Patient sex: M
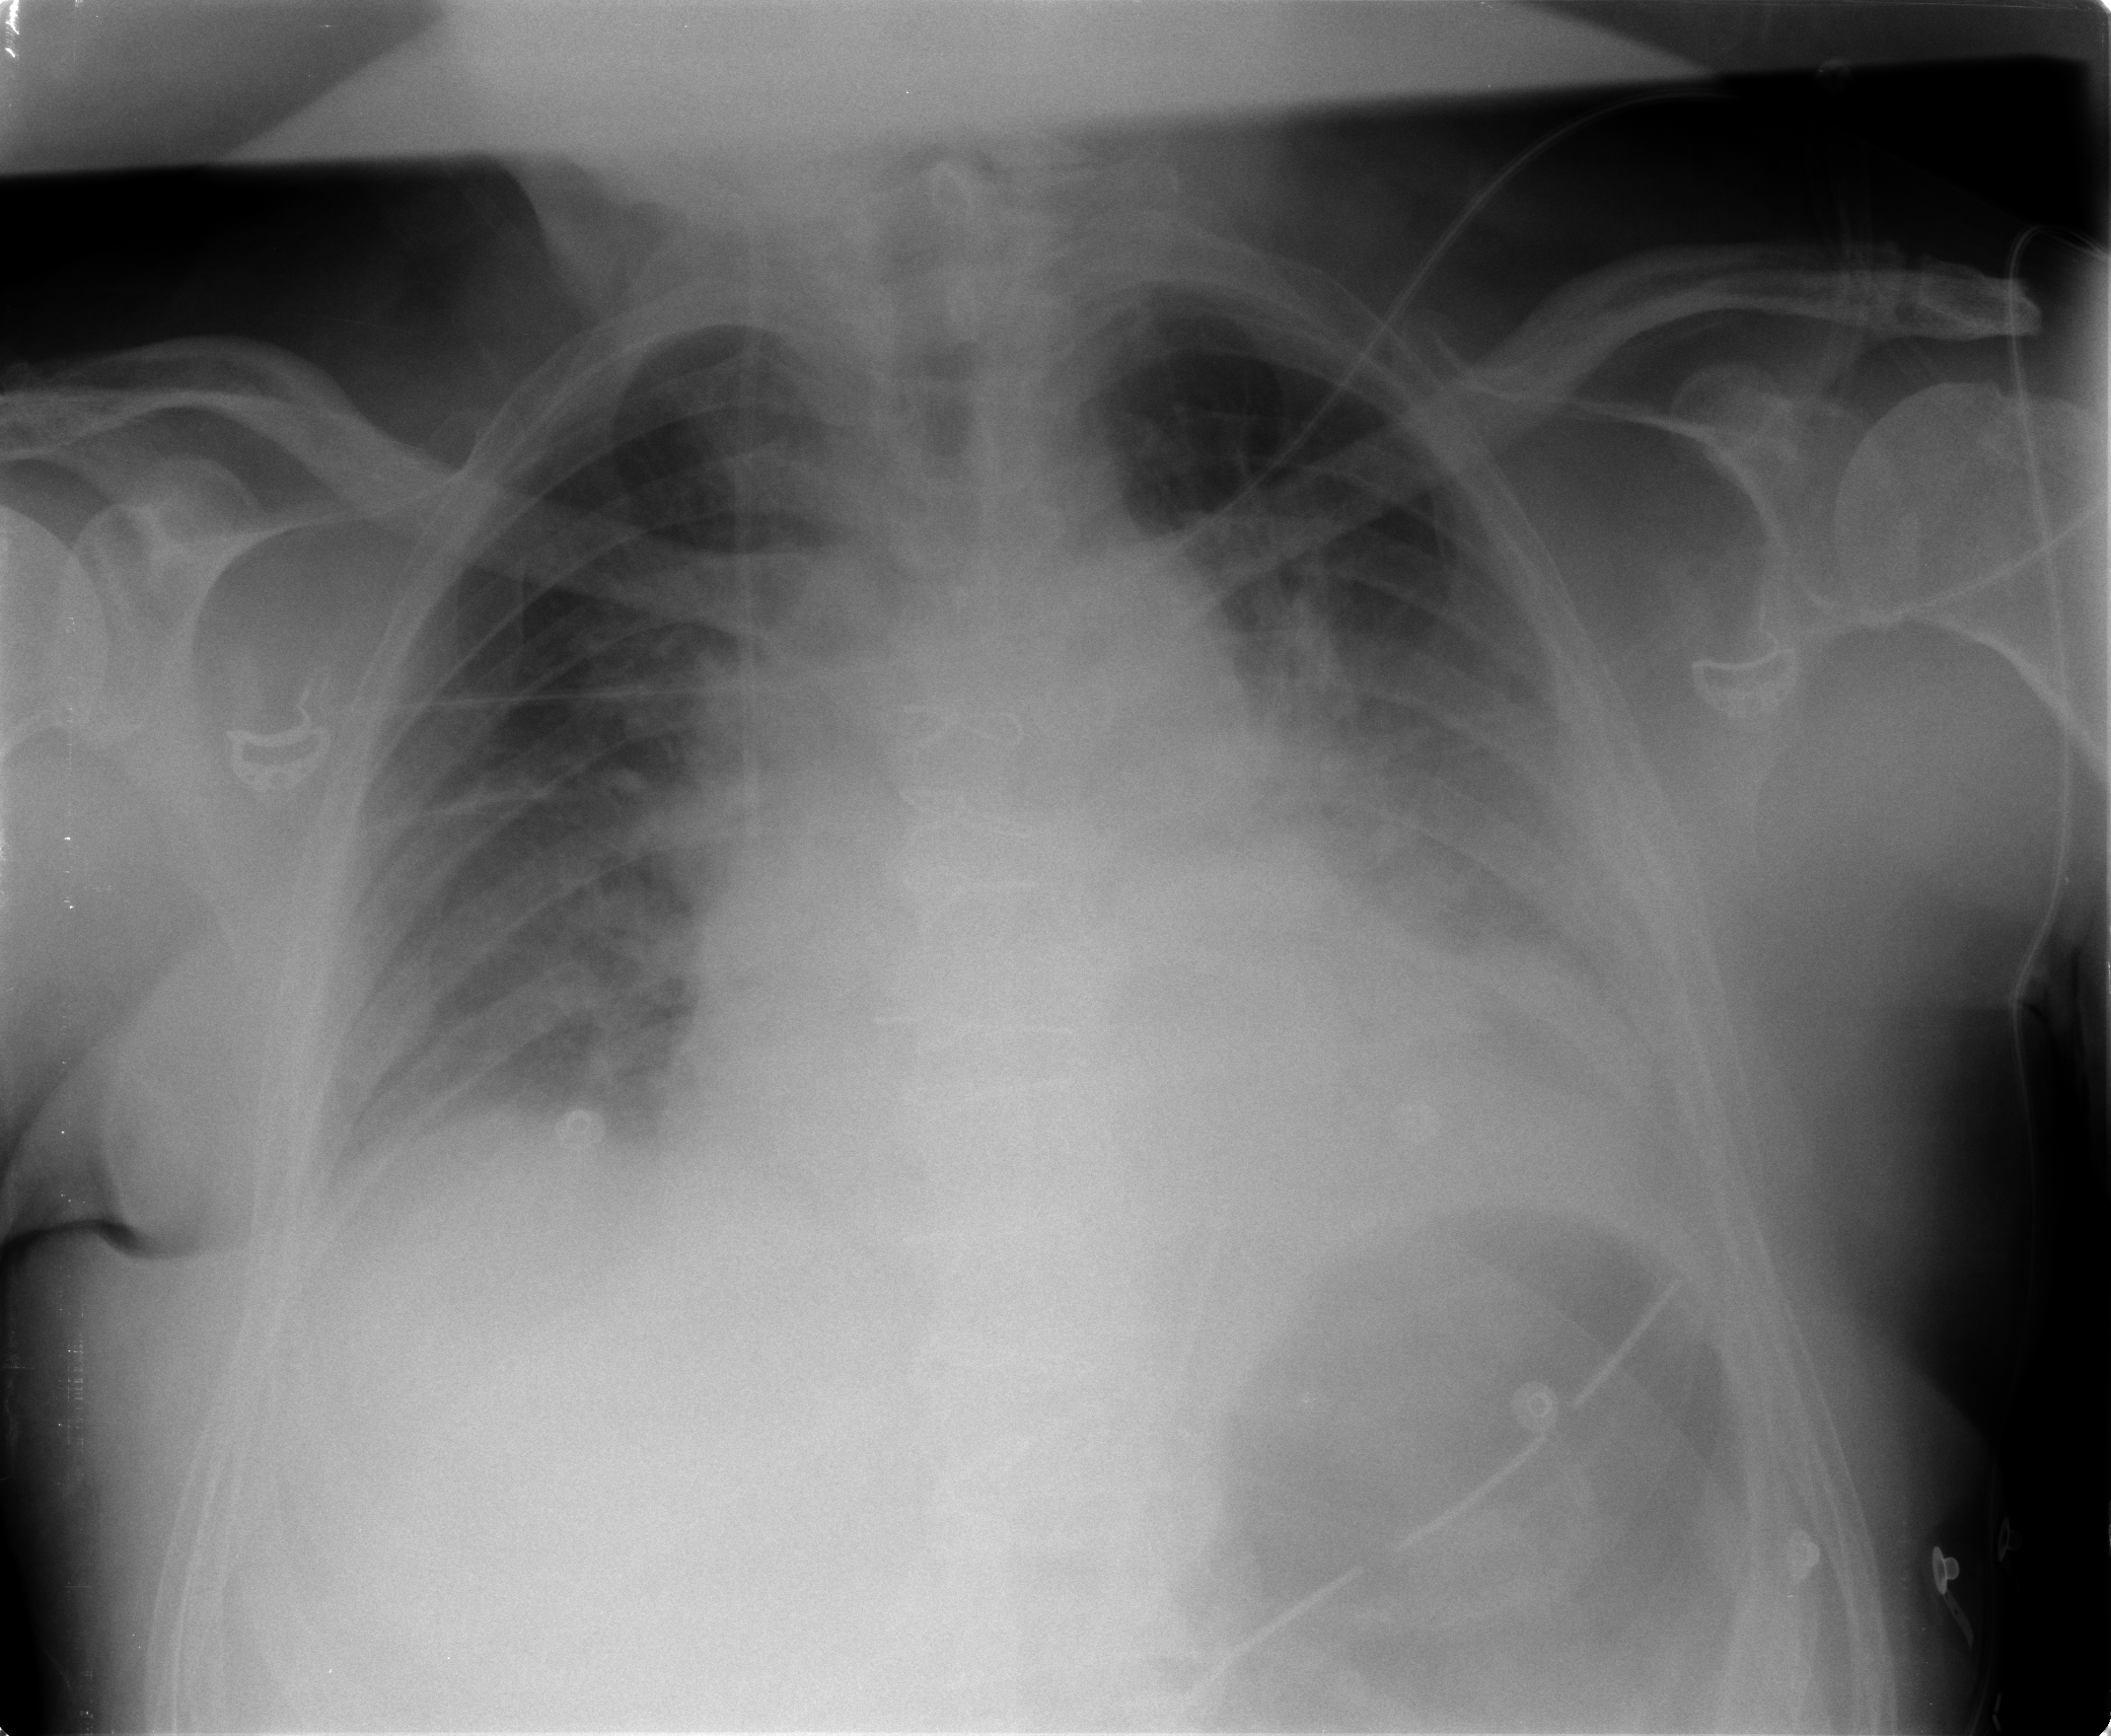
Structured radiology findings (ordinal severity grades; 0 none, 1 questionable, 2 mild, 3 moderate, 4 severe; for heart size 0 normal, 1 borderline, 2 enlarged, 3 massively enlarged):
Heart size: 2
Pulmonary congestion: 2
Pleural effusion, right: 2
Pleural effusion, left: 3
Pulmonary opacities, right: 0
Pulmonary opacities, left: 1
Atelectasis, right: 2
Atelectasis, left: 2